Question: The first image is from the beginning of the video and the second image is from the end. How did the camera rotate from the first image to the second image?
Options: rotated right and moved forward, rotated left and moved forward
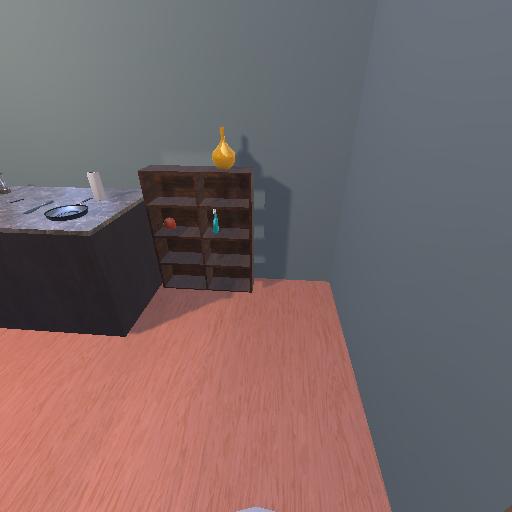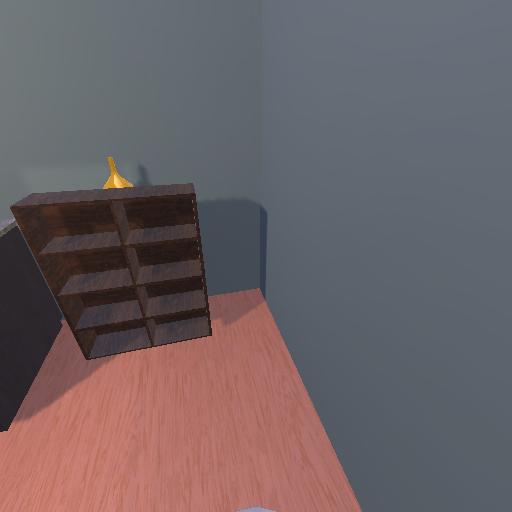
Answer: rotated right and moved forward